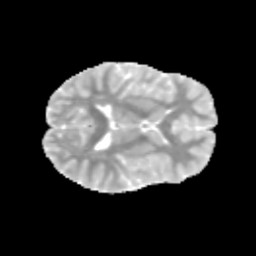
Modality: MD
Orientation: axial
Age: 11
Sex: male
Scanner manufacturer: siemens
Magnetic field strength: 3 T
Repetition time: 3.8 s
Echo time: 0.07 s